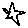
Label: star